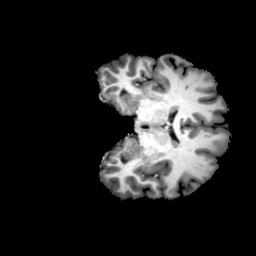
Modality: T1w
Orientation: coronal
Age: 18
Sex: male
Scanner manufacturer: philips
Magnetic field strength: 3 T
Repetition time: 0.0082 s
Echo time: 0.0037 s